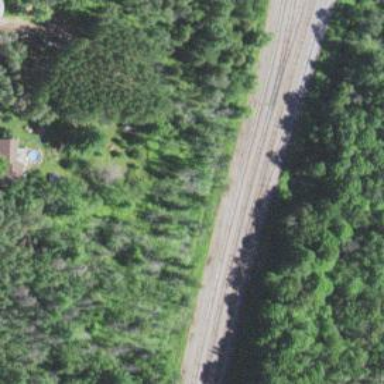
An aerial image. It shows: Railway track.